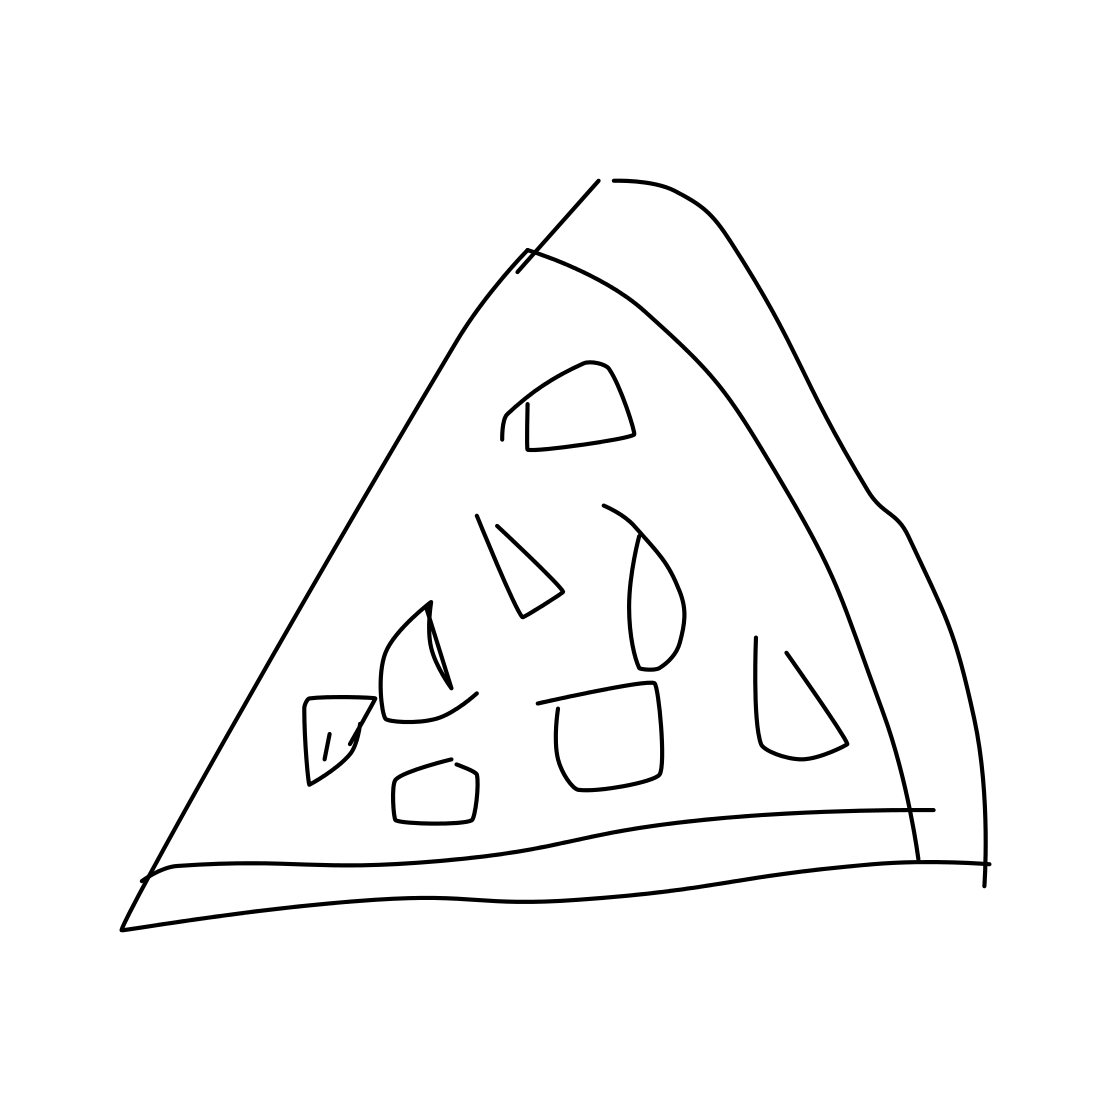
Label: pizza